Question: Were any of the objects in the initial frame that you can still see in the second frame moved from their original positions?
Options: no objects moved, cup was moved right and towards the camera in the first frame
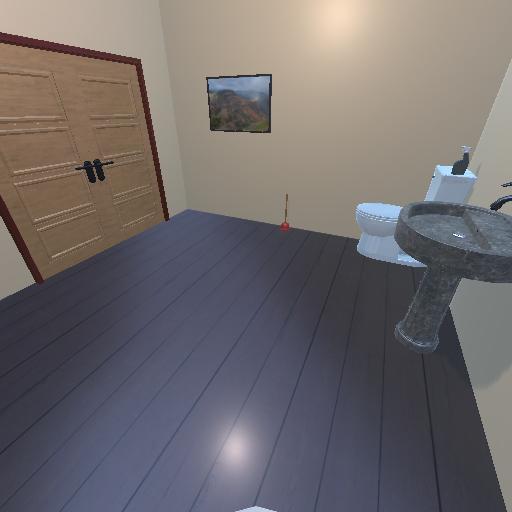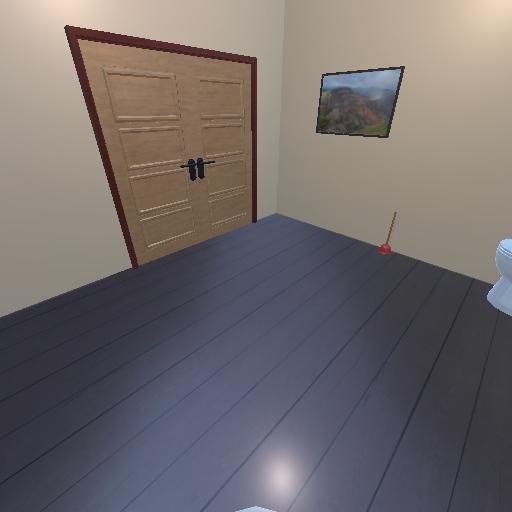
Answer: no objects moved